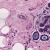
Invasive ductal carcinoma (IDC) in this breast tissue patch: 0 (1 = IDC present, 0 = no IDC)